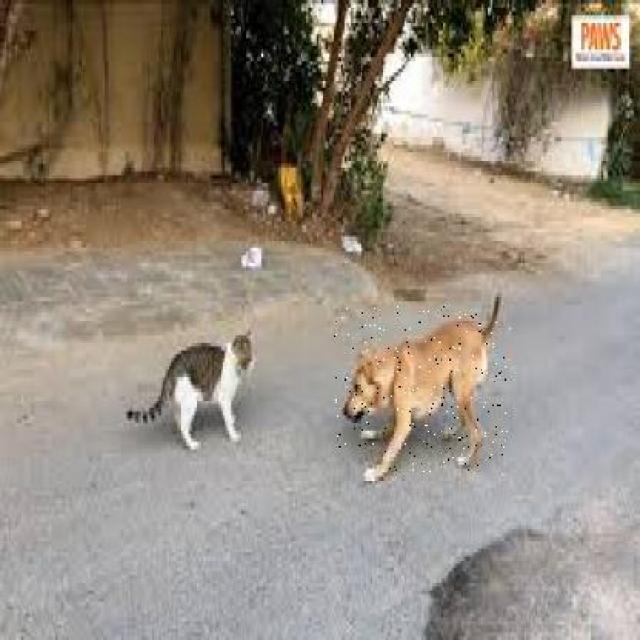
Healthy canine skin — no visible lesions, inflammation, or abnormalities. The skin and coat appear normal.